Question: I want to call stored procedure from PostgreSQL with hibernate. But, if i call this procedure throught entitymanager.getResultList, it's return me a list of objects with strange names of attributes.
Procedure:
'''
CREATE OR REPLACE FUNCTION public.show_top10()
RETURNS SETOF users
AS
$BODY$
SELECT * FROM users
ORDER BY message_count DESC
LIMIT 10;
$BODY$
LANGUAGE sql VOLATILE;
'''
User's atributes:
'''
private Integer id;
private String login;
private String password;
private Timestamp dateCreated;
private Long messageCount;
private Integer role;
private Collection<Message> messagesById;
'''
Calling:
'''
List<Users> result = null;
StoredProcedureQuery storedProcedureQuery= entityManager.createStoredProcedureQuery("show_top10");
storedProcedureQuery.execute();
result = storedProcedureQuery.getResultList();
entityManager.getTransaction().commit();
'''
And result:

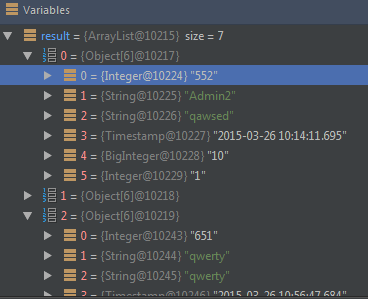
Answer: What did you expect?
Your SP is returning 'ResultSet' from 'SELECT' query, 10 records.
SQL by itself only returns values, field names...
Further more - do you create a SQL function that returns a 'ResultSet'?